Question: Haveing this problem with a TimePicker that i am using.
When i dont have selected any time I am getting this error:
'''
An exception of type 'System.InvalidOperationException'
'''
Where the exception occurs is on this line:
'''
DateTime break1S = (DateTime)startBreak1.Value;
'''
The problem is that it sets a default value when you dont set any value in the picker.
But why wont it use it? Here is how the local variables look like:

You can see that break1S have a value so what is the problem.
Here is the whole code:
'''
DateTime date = (DateTime)datePicker.Value;
DateTime start = (DateTime)startingTime.Value;
DateTime end = (DateTime)endingTime.Value;
DateTime break1S = (DateTime)startBreak1.Value;
DateTime break1E = (DateTime)endBreak1.Value;
DateTime break1S = (DateTime)startBreak1.Value;
DateTime break1E = (DateTime)endBreak1.Value;
DateTime break2S = (DateTime)startBreak2.Value;
DateTime break2E = (DateTime)endBreak2.Value;
_nestedDateStart = new DateTime(date.Year, date.Month, date.Day, start.Hour, start.Minute, 0);
_nestedDateEnd = new DateTime(date.Year, date.Month, date.Day, end.Hour, end.Minute, 0);
_nestedDateStartBreak1 = new DateTime(date.Year, date.Month, date.Day, break1S.Hour, break1S.Minute, 0);
_nestedDateEndBreak1 = new DateTime(date.Year, date.Month, date.Day, break1E.Hour, break1E.Minute, 0);
'''
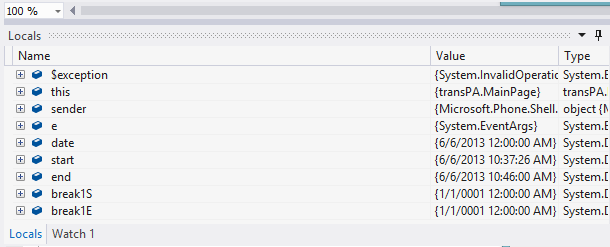
Answer: Well, You should check, what is in "startBreak1" item during that moment. Possibly a cast from startBreak1.Value to DateTime caused this error.
Break1S has a value, but this has nothing to do with the problem, as ir is January 1st 0001 - an initial value for any DateTime structure. The problem is most probably because of the cast (if startBreak1.Value is DateTime? or Nullable, then Your choise is to use another type of construct instead, ie
'''
DateTime break1S = startBreak1.Value.HasValue ? startBreak1.Value.Value : DateTime.MinValue;
'''
Note that instead of DateTime.MinValue You can use DateTime.Now, DateTime.Today, DateTime.Now.AddMinutes(-10) or anything You think should be appropriate Default if startBreak1.Value has no actual value set.
)